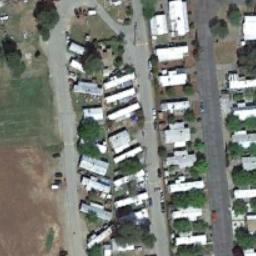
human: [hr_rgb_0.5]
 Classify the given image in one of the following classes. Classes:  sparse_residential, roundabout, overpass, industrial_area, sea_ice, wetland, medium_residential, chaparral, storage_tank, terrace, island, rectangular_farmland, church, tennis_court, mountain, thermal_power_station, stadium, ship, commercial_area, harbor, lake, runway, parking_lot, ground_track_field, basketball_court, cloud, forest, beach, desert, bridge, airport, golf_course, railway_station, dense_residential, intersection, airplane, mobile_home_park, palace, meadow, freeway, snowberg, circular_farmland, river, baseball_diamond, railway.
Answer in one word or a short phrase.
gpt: mobile_home_park